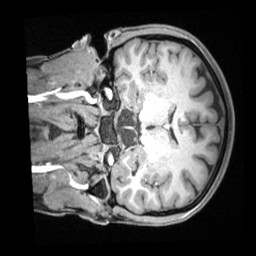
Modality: T1w
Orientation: coronal
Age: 27
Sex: female
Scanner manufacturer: siemens
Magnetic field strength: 3 T
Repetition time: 1.68 s
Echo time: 0.00188 s